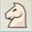
Piece: wN